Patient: sex M, age 49
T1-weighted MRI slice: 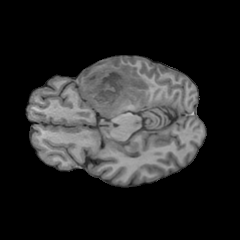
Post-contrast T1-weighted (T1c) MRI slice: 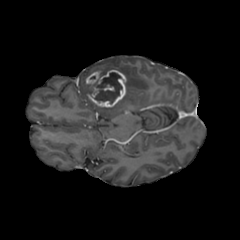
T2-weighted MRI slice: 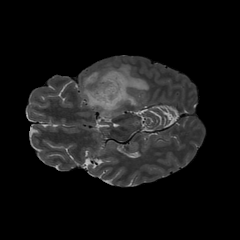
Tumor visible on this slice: yes
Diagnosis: Glioblastoma, IDH-wildtype
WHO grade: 4